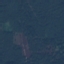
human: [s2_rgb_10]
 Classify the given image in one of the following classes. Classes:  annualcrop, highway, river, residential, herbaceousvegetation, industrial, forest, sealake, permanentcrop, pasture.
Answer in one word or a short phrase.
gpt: Forest